Question: In VB projects, there's a list of specific kinds of compiler errors that you can configure to be ignored or treated as warnings or errors:

Is there a way to add other error types to this list? I've got a certain class of compiler warning that I would like to make an error instead, but it's not on the list and I can't find a way to modify this behavior.
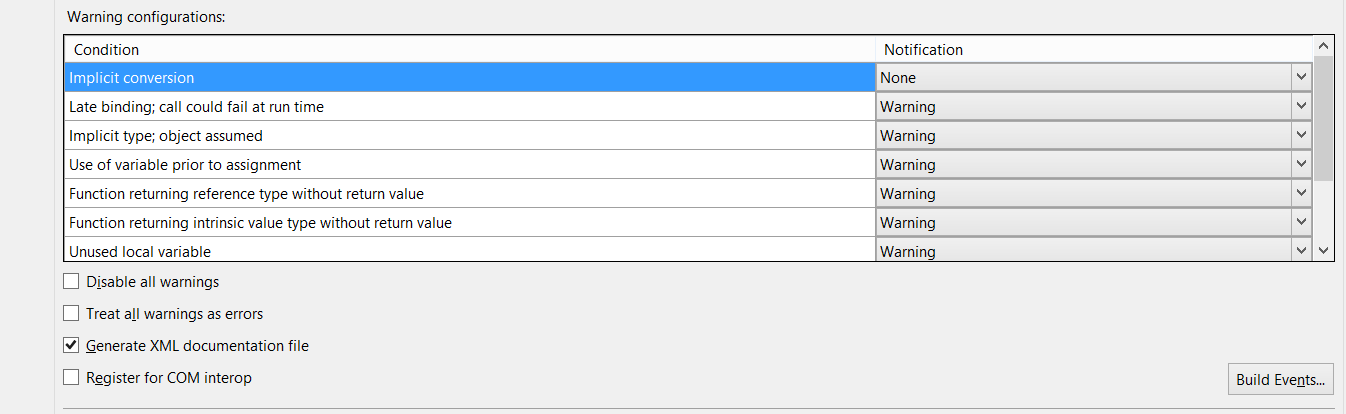
Answer: You can't edit that list, but you could edit the vbproj file. The compiler warning numbers are listed in there. The section lists the warnings that the compiler should ignore. There's also a section for Warnings that should be regarded as errors:
'''
<WarningsAsErrors>41999,42016,42017,42018,42019,42032,42036</WarningsAsErrors>
'''
You can lookup the error codes by adding BC to the start and searching the MSDN - e.g. BC41999
There's a list of the messages here: <URL>.